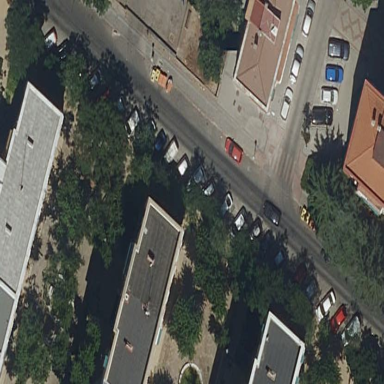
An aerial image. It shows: Parking area with asphalt surface.